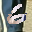
Label: 6